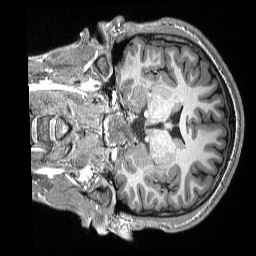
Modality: T1w
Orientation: coronal
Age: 18
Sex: male
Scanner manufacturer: siemens
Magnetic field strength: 3 T
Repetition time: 2.3 s
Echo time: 0.00298 s